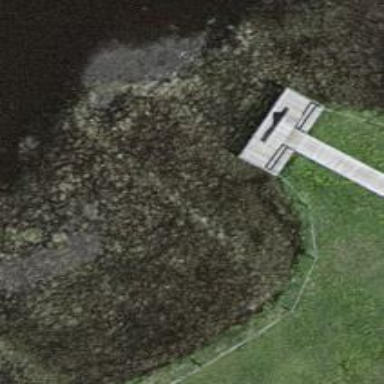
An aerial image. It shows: Bench for seating.